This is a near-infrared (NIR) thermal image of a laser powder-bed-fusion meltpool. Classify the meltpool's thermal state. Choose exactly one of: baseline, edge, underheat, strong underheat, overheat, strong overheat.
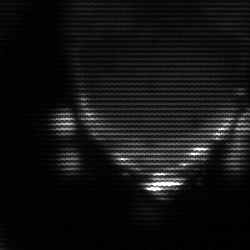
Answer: edge